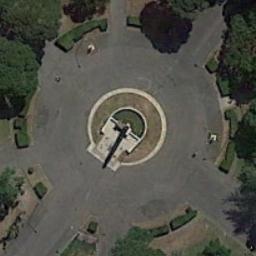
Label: roundabout